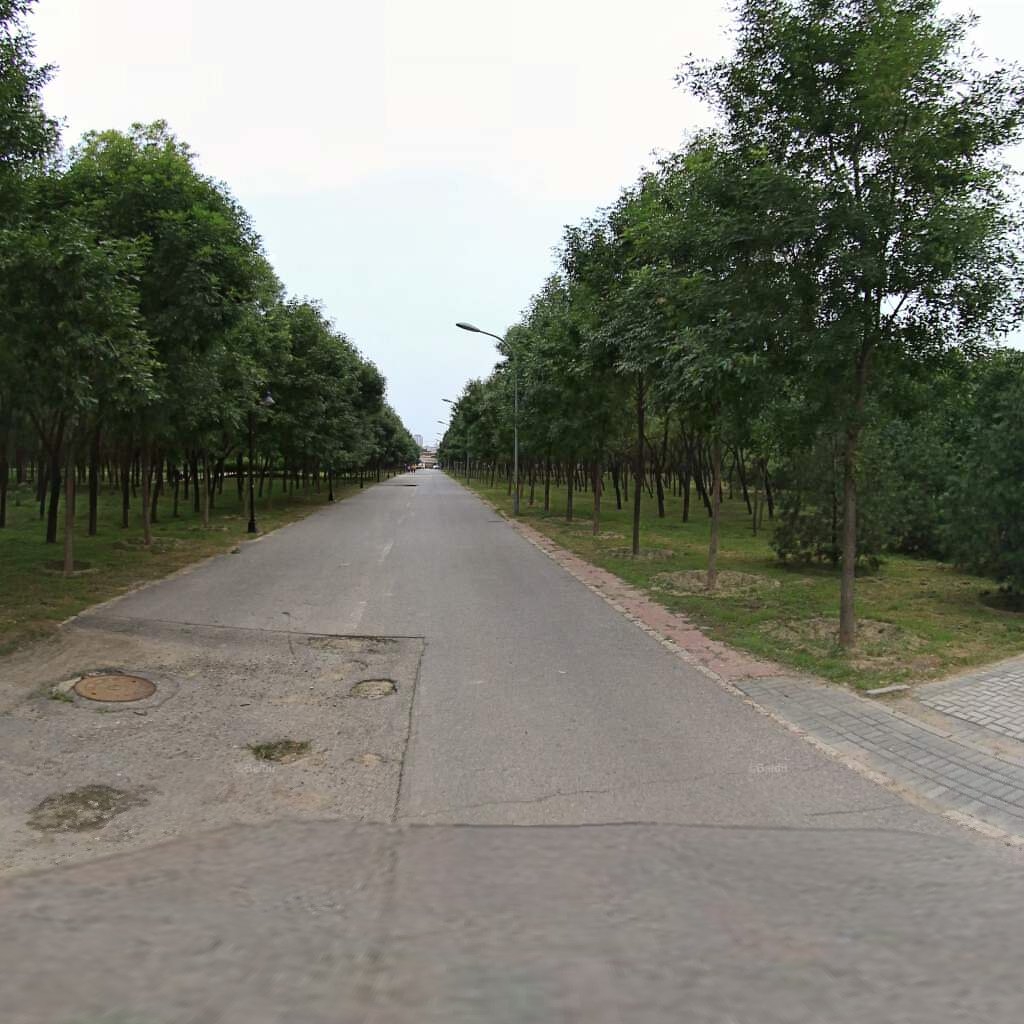
Region: Chaoyang
Road damage annotations: longitudinal crack, transverse crack, pothole, pothole, pothole, manhole cover, transverse crack, transverse crack